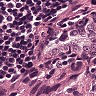
Metastatic tissue present: yes